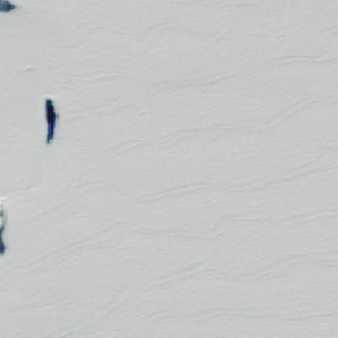
Label: other